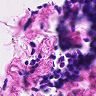
Metastatic tissue present: no